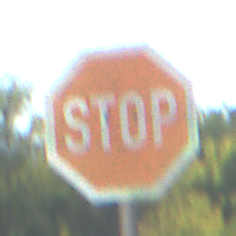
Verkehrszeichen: Stop
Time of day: Midday
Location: Outdoor (Nature)
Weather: Clear
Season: Summer
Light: Natural